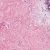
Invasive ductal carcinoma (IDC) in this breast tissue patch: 0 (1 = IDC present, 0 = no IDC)